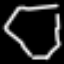
Label: octagon